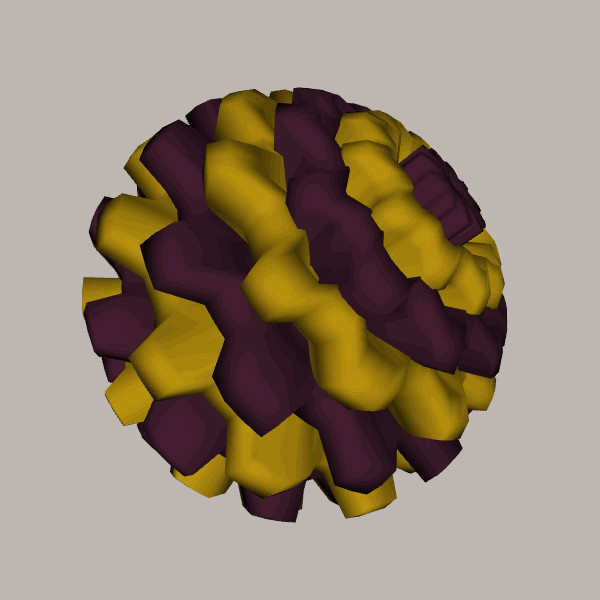
Background: light